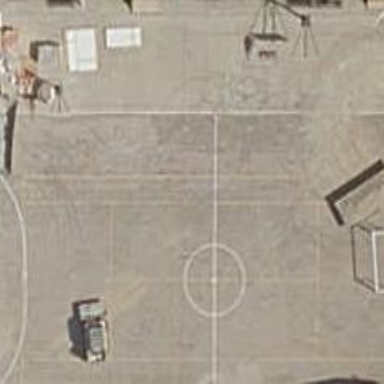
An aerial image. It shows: Futsal pitch for leisure.